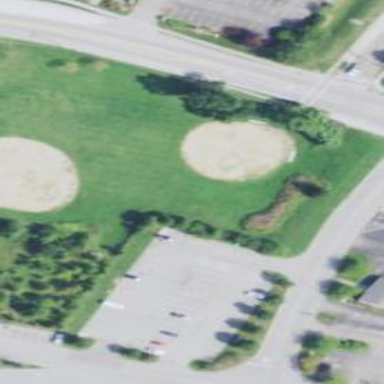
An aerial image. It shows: Baseball pitch for leisure land activities.